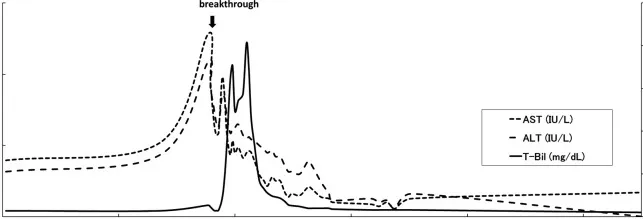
Clinical course. PSL, prednisolone, UDCA, ursodeoxycholic acid; SNMC, Stronger Neo-Minophagen C; TPN, total parenteral nutrition; AST, aspartate aminotransferase; ALT, alanine aminotransferase; T-Bil, total bilirubin.
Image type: chart (chart)